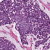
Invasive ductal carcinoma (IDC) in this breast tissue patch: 0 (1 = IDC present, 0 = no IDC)